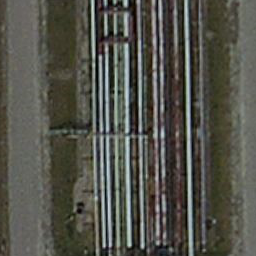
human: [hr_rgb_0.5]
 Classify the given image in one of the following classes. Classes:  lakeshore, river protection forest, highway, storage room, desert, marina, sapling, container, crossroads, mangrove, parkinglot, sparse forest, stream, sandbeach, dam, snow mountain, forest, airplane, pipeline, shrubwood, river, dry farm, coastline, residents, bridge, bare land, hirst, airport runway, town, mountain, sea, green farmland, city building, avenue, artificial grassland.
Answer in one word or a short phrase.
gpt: pipeline